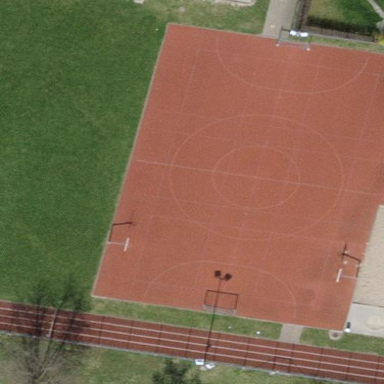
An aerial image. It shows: Sports pitch used for handball and basketball leisure activities.